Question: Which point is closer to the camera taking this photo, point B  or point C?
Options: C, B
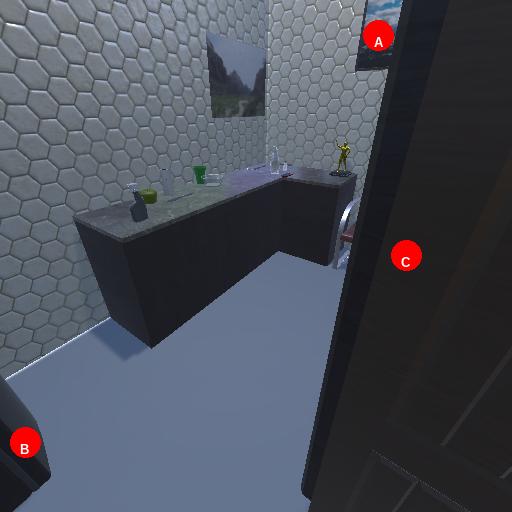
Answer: C